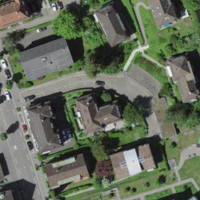
EUNIS habitat code: 54
Species observed at this site:
Corvus corone
Motacilla cinerea
Cyanistes caeruleus
Chloris chloris
Streptopelia decaocto
Passer domesticus
Fringilla coelebs
Buteo buteo
Sylvia atricapilla
Spinus spinus
Carduelis carduelis
Chroicocephalus ridibundus
Turdus merula
Columba palumbus
Larus michahellis
Parus major
Milvus migrans
Milvus milvus
Pica pica
Phoenicurus ochruros
Columba livia
Motacilla alba